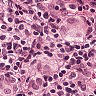
Metastatic tissue present: yes